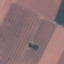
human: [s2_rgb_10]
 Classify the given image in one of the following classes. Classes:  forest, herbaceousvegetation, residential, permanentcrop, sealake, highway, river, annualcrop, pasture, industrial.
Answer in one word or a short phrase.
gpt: AnnualCrop